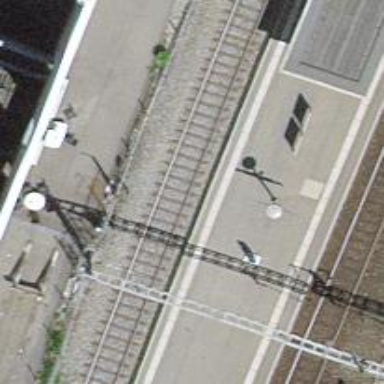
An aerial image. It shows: Railway stop with public transport stop position.